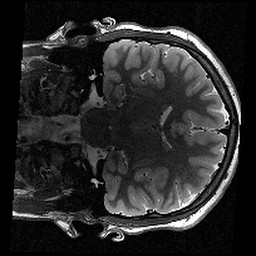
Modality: T2w
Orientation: coronal
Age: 13
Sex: male
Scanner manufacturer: siemens
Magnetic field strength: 3 T
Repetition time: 9.23 s
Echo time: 0.067 s